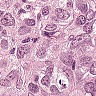
Metastatic tissue present: yes